Question: I'm trying to get Hotel Information from the Expedia API .
So I have :
'''
api = Expedia::Api.new
response = api.get_information({:hotelId => params[:id]})
data_hash = JSON.parse(response.body.to_json)
@site = ObjetTouristique.new(
:nom => data_hash['HotelInformationResponse']['HotelSummary']['name'],
:numDepartement => data_hash['HotelInformationResponse']['HotelSummary']['postalCode'],
:urlImageWiki => data_hash['HotelInformationResponse']['HotelImages']['HotelImage'][0]['url'],
:description => {
:fr => data_hash['HotelInformationResponse']['HotelDetails']['propertyDescription']
}
)
'''
My problem is : 'data_hash['HotelInformationResponse']['HotelDetails']['propertyDescription']' contains some HTML code :
'''
description: {:fr=>""<p><b>Situation de l'etablissement</b> <br />En choisissant l'etablissement Molitor Paris by MGallery, vous sejournerez dans la zone Trocadero de Paris, a quelques minutes seulement du site Stade Roland Garros et a proximite du site Tour Eiffel. Cet hotel 5 etoiles se trouve tout pres de Parc des Princes et Hippodrome d'Auteil.</p><p><b>Chambres</b> <br />Les 124 chambres de l'etablissement vous invitent a la detente et comprennent un minibar. L'acces Wi-Fi a Internet gratuit vous permet de rester en contact avec le reste du monde. Les commodites offertes par l'etablissement comprennent un telephone, mais aussi un coffre-fort et un bureau.</p><p><b>Loisirs, Spa, Prestations Premium</b> <br />Rejoignez le spa de l'etablissement, un centre bien-etre qui propose des massages, et permettez qu'on prenne soin de vous. Profitez des nombreuses infrastructures de loisirs offertes par l'etablissement et qui comprennent notamment une piscine exterieure, une piscine couverte et un sauna. Cet hotel propose egalement l'acces Wi-Fi a Internet gratuit, un service de garde d'enfants et un service d'organisation de mariages.</p><p><b>Restauration</b> <br />Pendant votre sejour dans cet hotel, vous pourrez manger dans un des 2 restaurants ou profiter du service en chambre 24 heures sur 24. L'etablissement vous invite a la detente dans un de ses 2 bars/lounges.</p><p><b>Affaires, autres prestations</b> <br />Les commodites incluent l'acces gratuit haut debit a Internet (par cable), un centre d'affaires et un service de depart express. Cet hotel dispose de 3 salles de reunions pouvant accueillir toutes sortes d'evenements.</p>"
'''
I tried MANY things such as '<%= @site.description[:fr].html_safe %>' but I can't display it properly. Using 'html_safe' renders correctly the html tags like '<p><br /><b> etc...' but they are not interpreted :

I spent hours trying to solve it. Now I think I need some help :)
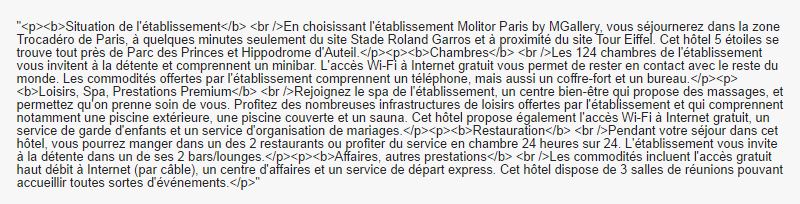
Answer: You can do the following to solve:
'''
<%== CGI.unescapeHTML(@site.description[:fr]).html_safe %>
'''